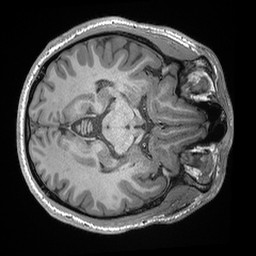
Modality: T1w
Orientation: axial
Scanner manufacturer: siemens
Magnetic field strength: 3 T
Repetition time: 2.3 s
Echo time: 0.00298 s